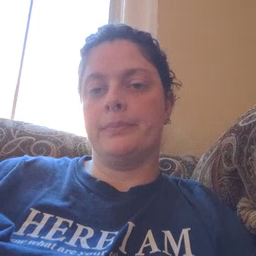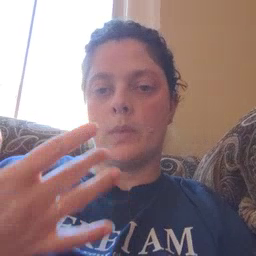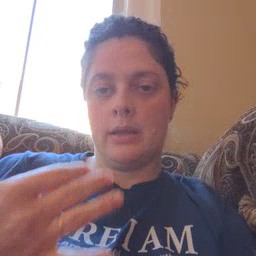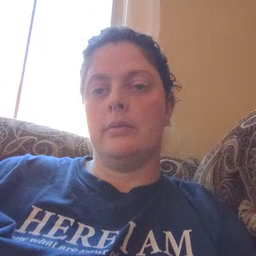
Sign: wait